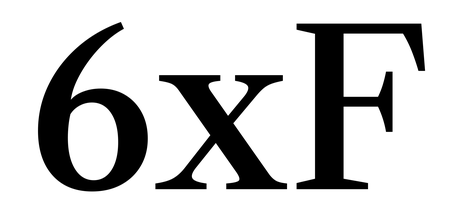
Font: LibreCaslonText_Medium